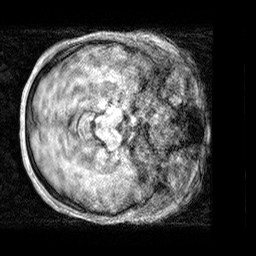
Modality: T1w
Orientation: axial
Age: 44
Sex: female
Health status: healthy
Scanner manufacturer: siemens
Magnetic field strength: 3 T
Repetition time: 2.3 s
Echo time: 0.00303 s